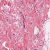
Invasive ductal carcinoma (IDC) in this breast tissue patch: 0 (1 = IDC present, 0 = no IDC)